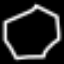
Label: octagon